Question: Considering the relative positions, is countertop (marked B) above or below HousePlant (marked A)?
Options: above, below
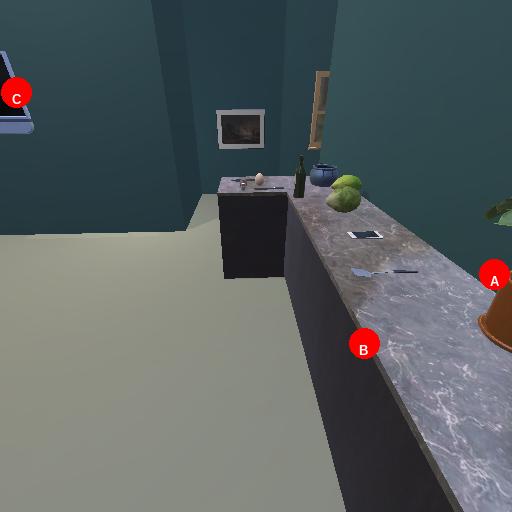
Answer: above